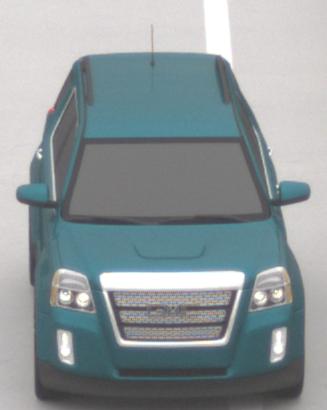
Make: GMC
Model: Terrain
Detailed model: Gen. 1
Model produced from: 2009
Model produced until: 2017
Doors: 5
Color: blue
Road condition: dry road
Daytime: midday
Contrast: low contrast